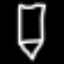
Label: pencil